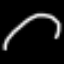
Label: clock